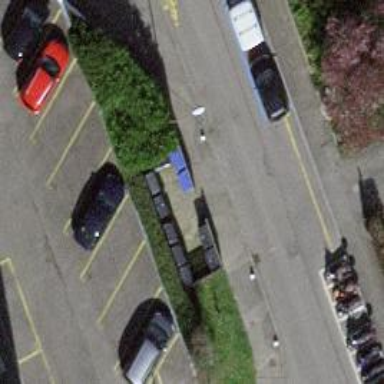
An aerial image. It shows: Recycling facility.